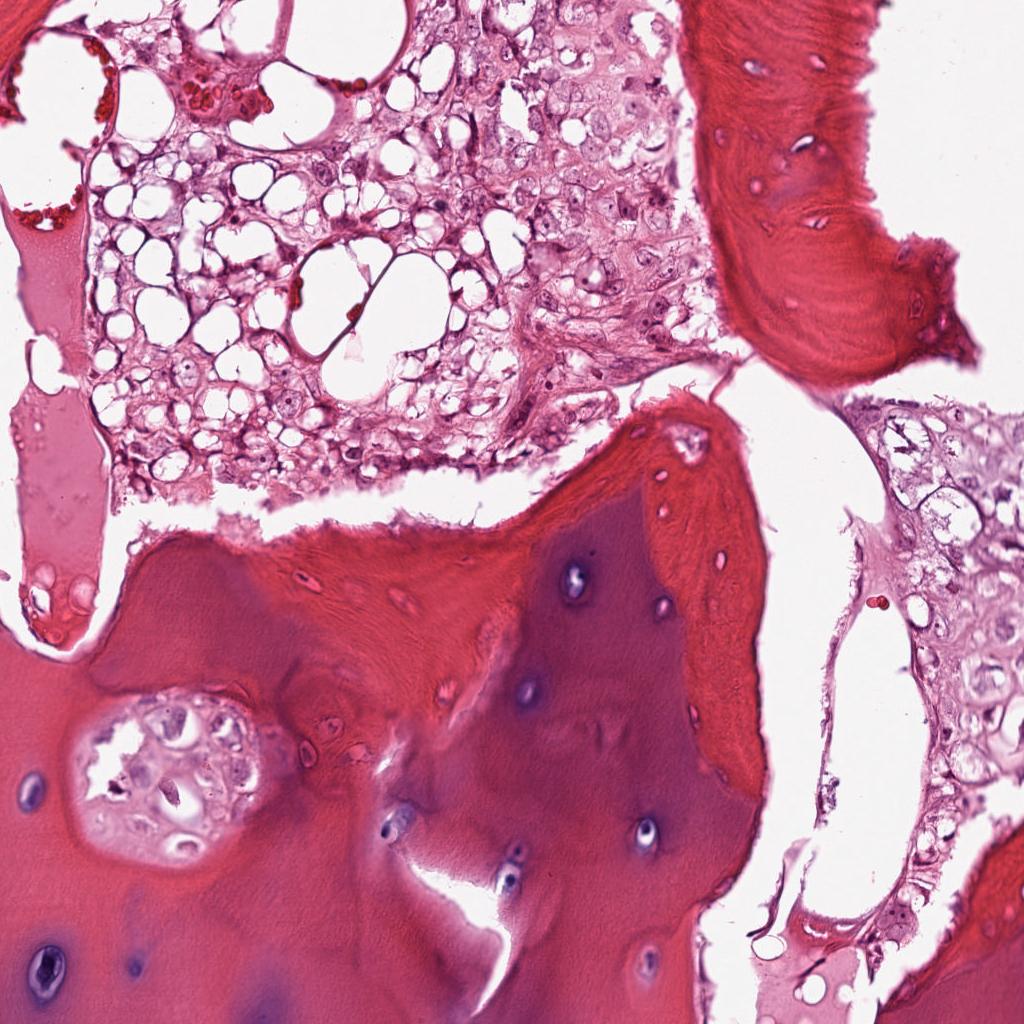
Label: Viable